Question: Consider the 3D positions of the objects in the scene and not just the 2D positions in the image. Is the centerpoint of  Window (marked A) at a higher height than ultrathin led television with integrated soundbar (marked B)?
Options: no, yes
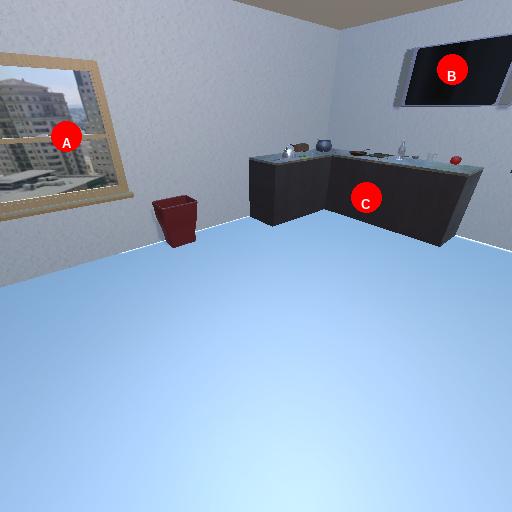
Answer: no